Interaction volume radius: 10 \u00c5
Interaction volume height: 15 \u00c5
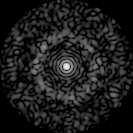
Disorder parameter: 0.834